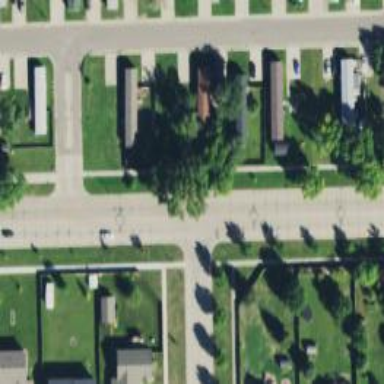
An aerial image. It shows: Residential road.